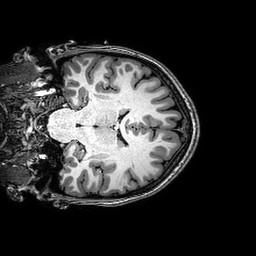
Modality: T1w
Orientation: coronal
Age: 23
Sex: female
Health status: healthy
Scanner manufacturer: philips
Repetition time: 0.008212 s
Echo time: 0.00378 s